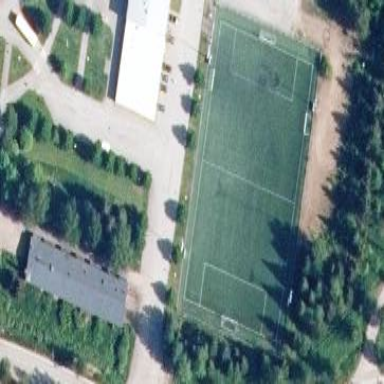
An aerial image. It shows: Fenced soccer pitch with grass paver surface.